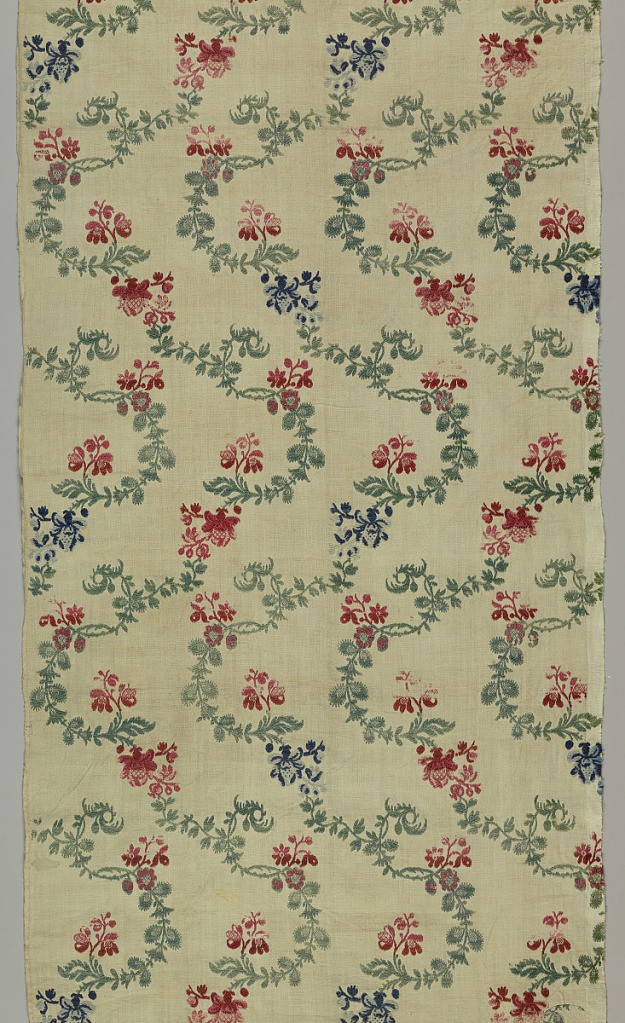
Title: Fragments
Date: late 18th century
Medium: linen, cotton and wool Technique: discontinuous supplementary wefts in a plain weave foundation (brocaded)
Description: Sharply curved green vines with blue and red flowers. The pattern is made up of a straight repeat of counterfaced units. Lengths of fabric placed side by side would have continued pattern.